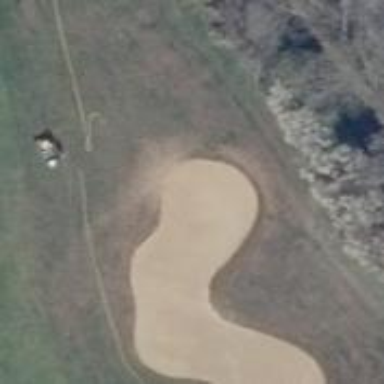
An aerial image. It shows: Bunker on golf course.